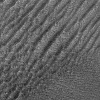
Atmospheric dust classification: not_dusty